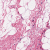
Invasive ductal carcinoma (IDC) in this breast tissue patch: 0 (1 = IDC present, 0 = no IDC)